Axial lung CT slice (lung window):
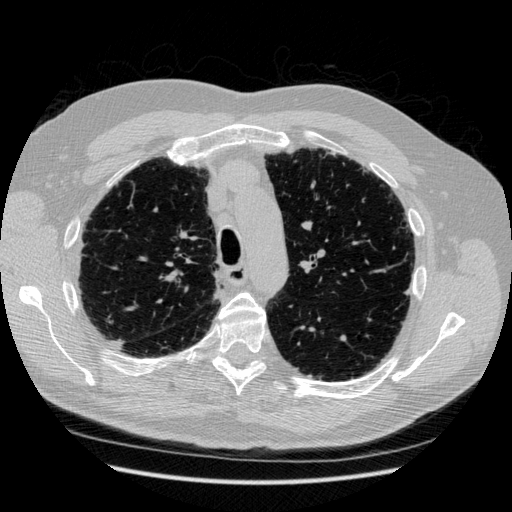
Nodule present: no